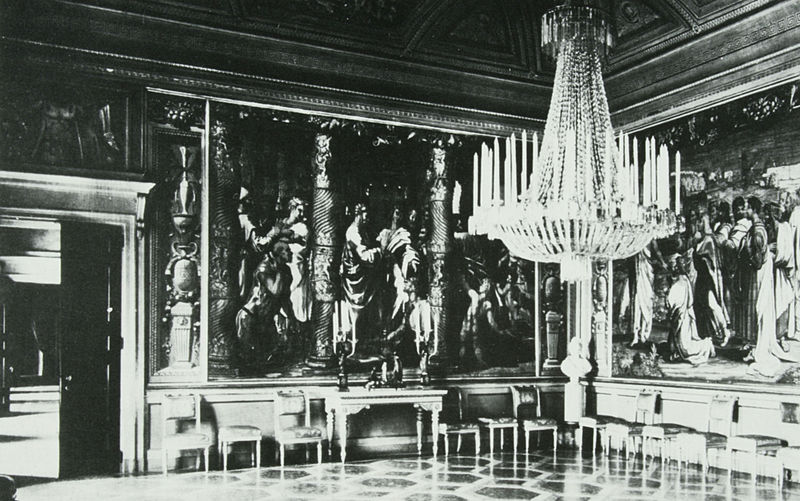
Titel: Ein Saal des Palazzo Reale vor den Bombenangriffen des Zweiten Weltkriegs
Standort: Mailand
Institution: Palazzo Reale
Schlagwörter: gemälde, rubens, weiß, grau, holz, marmor, männer, raum, schwarz, stuhl, stühle, säule, säulen, tisch, tische, tür, zimmer, schloss, wand, innenraum, möbel, boden, interieur, decke, innen, kontrast, kamin, bilder, zimmerecke, fußboden, türe, saal, figuren, könig, papst, salon, wandteppich, büste, wandgemälde, wandmalerei, kerze, kerzen, kronleuchter, leuchter, lüster, stuck, deckenlampe, teppiche, lichteinfall, foto, fotografie, wände, eingang, flamme, durchblick, palast, flammen, fliesen, schwarzweiß, herrscher, fliese, mosaik, fries, anrichte, kerzenleuchter, gesims, kristall, residenz, fresken, konsolen, fresko, marmorboden, london, wandbild, rennaissance, wandbehang, mosaike, freskos, kandelaber, mamor, monument, gebälk, zimmerflucht, hisorismus, ausstattung, ballsaal, raffael, wandteppiche, stühel, alte meister, gedrehte säulen, mosaikboden, juwelen, büse, dunke', kaseetendecke, kerezn, kronlauchter, wndgemälde, victoria and albert museum, türflucht